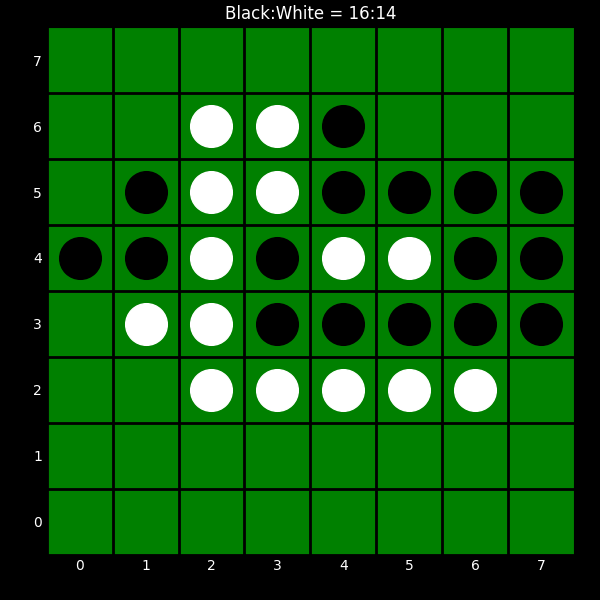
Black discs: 16
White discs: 14